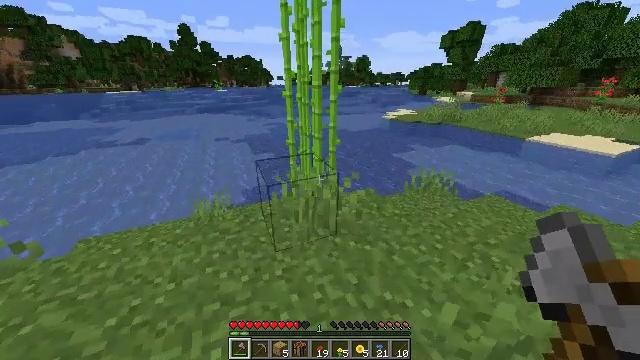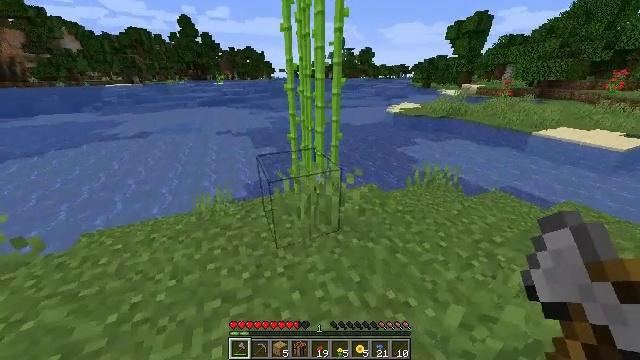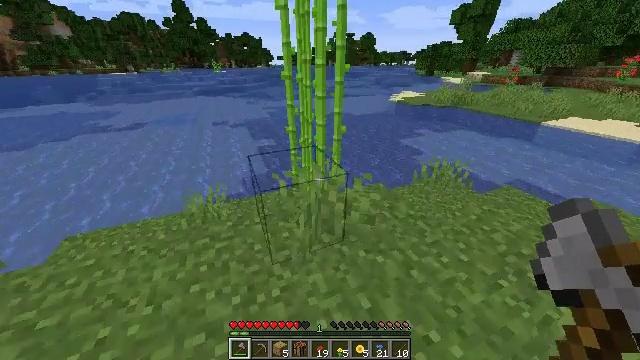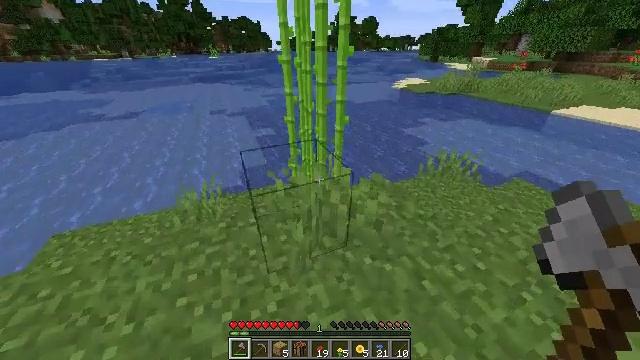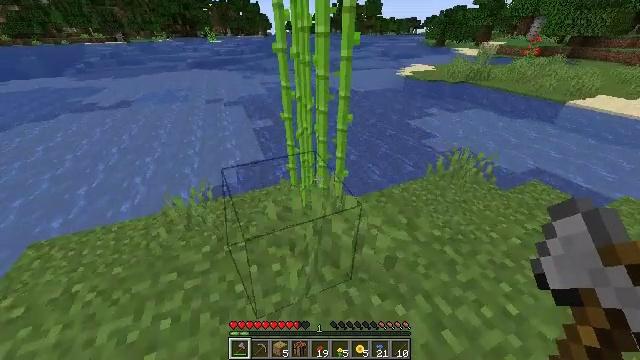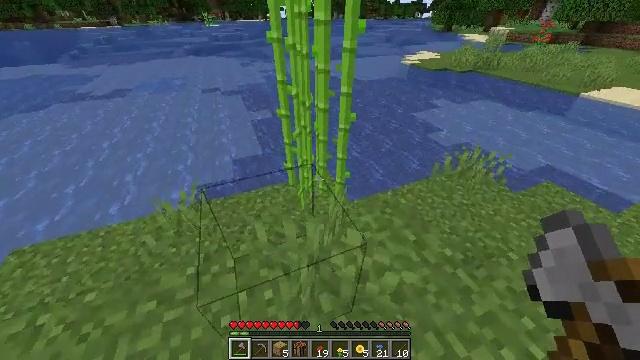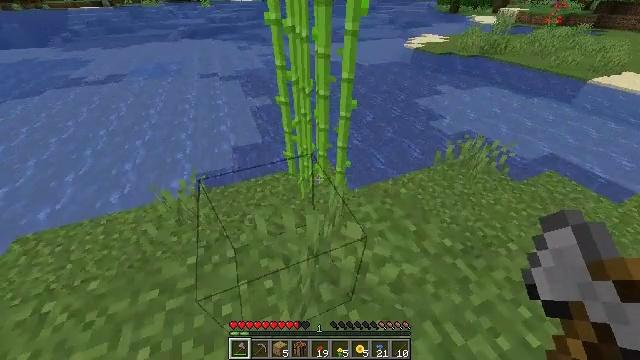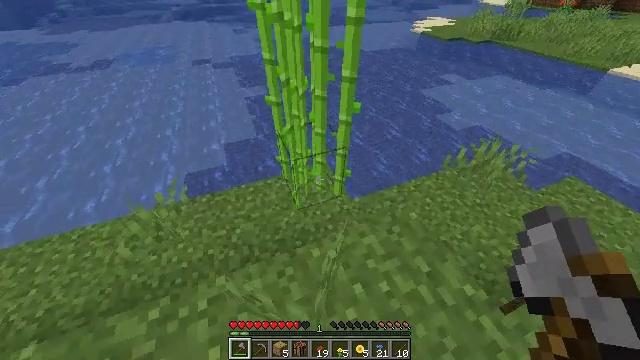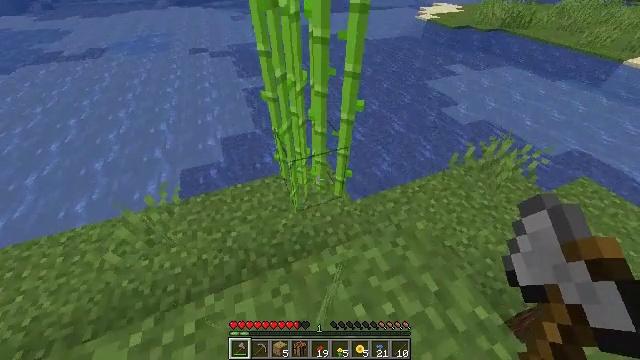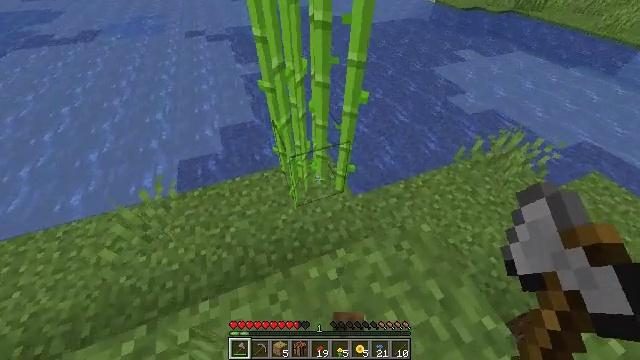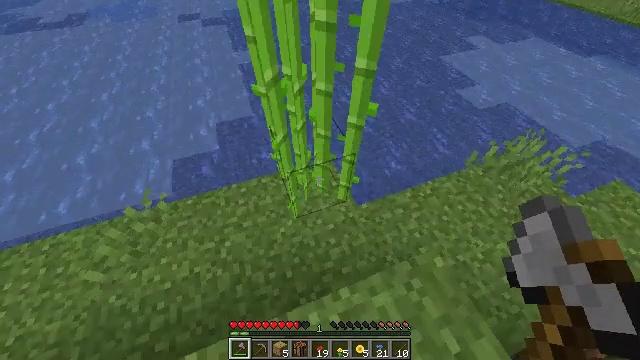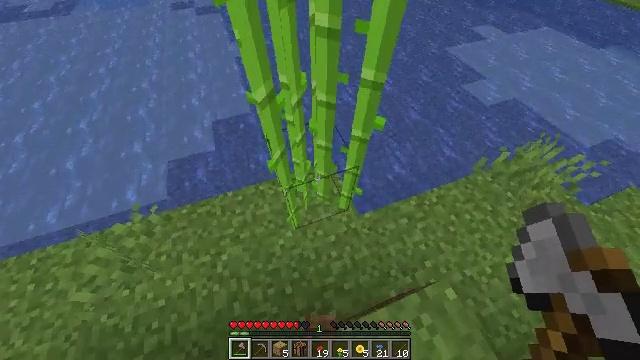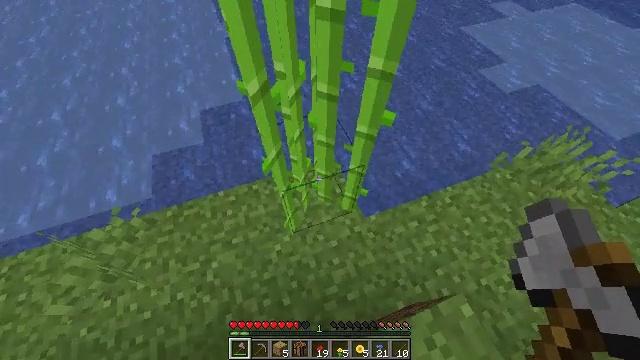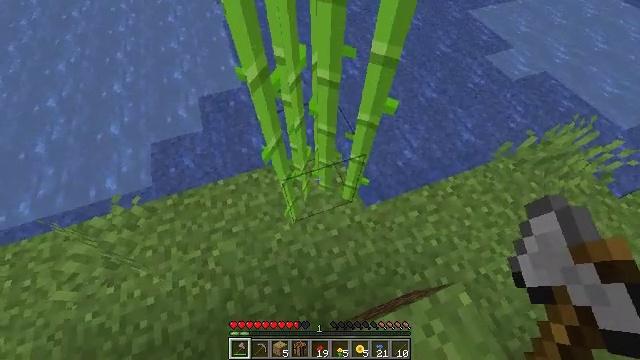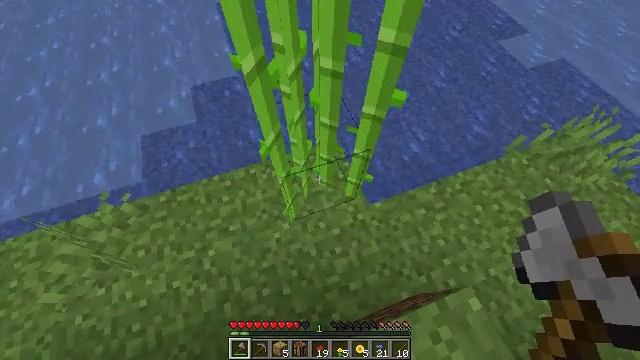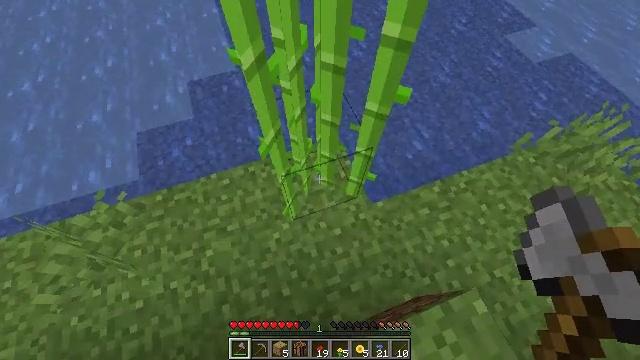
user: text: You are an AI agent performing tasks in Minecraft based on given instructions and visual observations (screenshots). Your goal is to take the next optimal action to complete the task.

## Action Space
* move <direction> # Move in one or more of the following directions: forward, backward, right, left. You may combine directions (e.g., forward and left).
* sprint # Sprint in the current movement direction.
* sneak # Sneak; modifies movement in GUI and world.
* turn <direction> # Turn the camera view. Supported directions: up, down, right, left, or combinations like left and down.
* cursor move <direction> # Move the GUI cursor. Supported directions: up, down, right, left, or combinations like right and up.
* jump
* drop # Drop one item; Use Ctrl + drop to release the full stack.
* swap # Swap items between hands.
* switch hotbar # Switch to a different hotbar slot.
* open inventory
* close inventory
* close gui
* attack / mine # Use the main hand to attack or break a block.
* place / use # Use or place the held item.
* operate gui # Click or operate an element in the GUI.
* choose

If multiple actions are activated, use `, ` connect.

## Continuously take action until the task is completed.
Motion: motion action
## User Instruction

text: Harvest sugar cane from the plant.
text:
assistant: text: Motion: move forward, turn down
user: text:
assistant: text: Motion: move forward, turn down
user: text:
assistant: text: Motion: move forward, turn down
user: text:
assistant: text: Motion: move forward, turn down
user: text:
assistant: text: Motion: move forward, turn down
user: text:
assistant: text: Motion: move forward, turn down
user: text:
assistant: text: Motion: move forward, turn down
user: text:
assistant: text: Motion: move forward, turn down
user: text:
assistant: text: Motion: move forward, turn down
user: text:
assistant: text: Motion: move forward, turn down
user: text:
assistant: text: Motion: turn down
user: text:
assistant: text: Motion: turn down
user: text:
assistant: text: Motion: turn down
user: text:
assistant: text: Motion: turn down
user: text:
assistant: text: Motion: no_op
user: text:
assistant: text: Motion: no_op
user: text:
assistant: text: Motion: attack / mine
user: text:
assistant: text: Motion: attack / mine
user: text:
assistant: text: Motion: move forward
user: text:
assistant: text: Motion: move forward
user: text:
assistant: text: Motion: move forward
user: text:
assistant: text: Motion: no_op